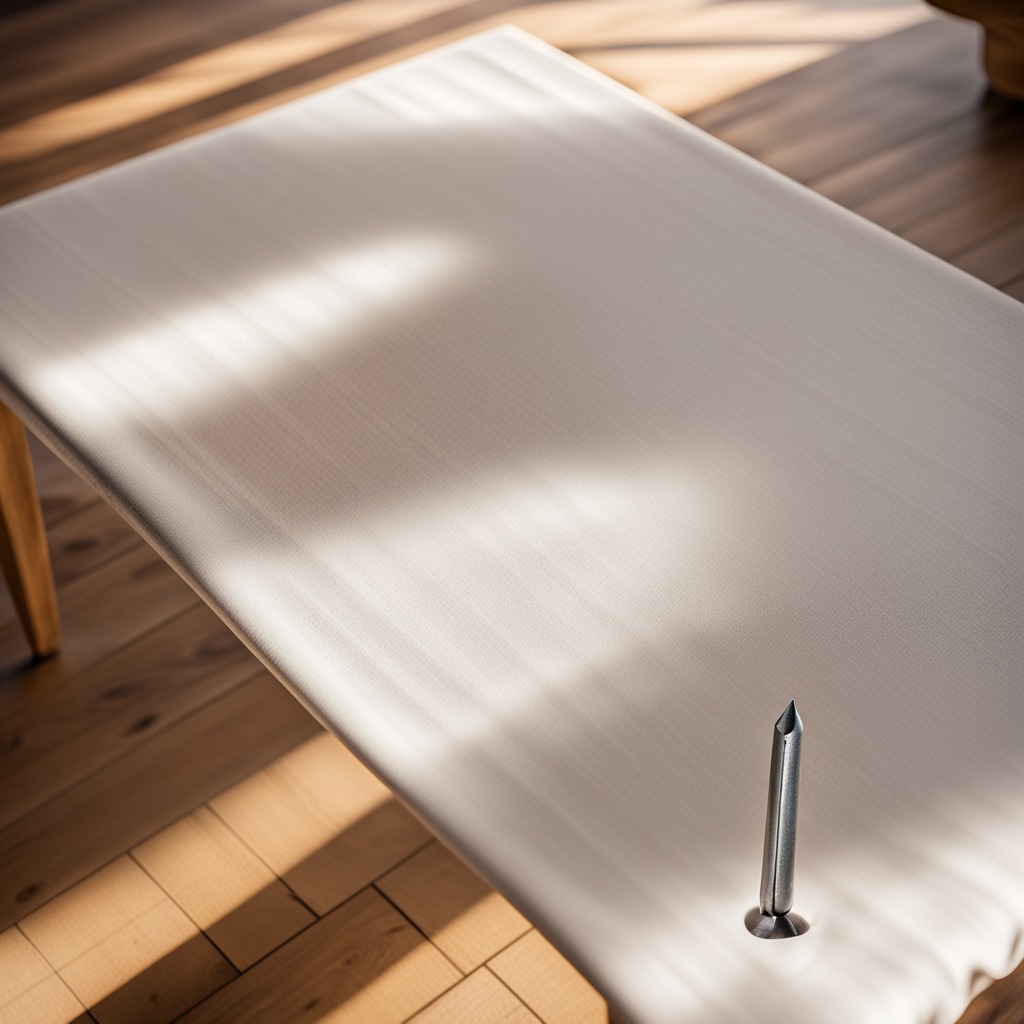
An iron nail is lying on the wooden table.